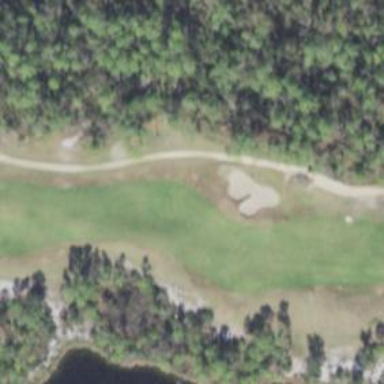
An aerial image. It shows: View of golf hole.